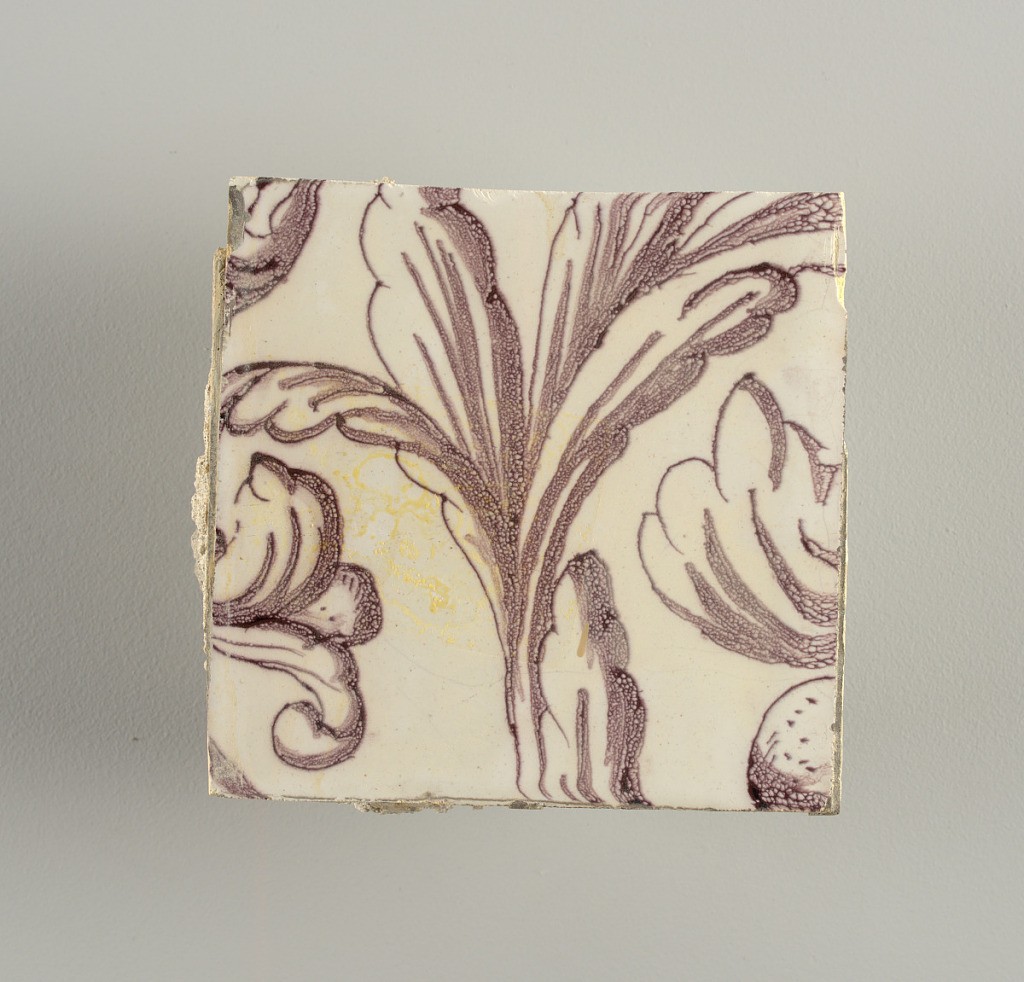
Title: Tile wall facing
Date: ca. 1725
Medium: Tin-glazed earthenware, underglaze
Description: Horizontal rectangle.  Thirty tiles wide and twenty-three tiles high with opening for fireplace eleven tiles wide and ten high.  Foliage arabesques disposed about three vertical axes from which are emphazised by urns at center and right, and at left by the figure of a standing woman carrying an infant on her arm and accompanied by two children.